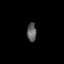
Tissue: lung
Cell type: Others
Senescence score: 0.1942
Nuclear area (px): 175
Mean DAPI intensity: 92.263